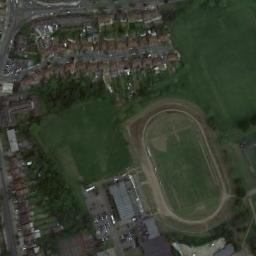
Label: ground_track_field